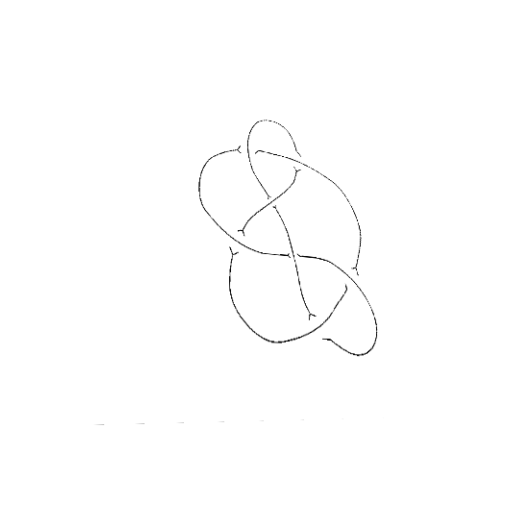
Crossing number: 7